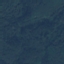
Land use / land cover: Forest